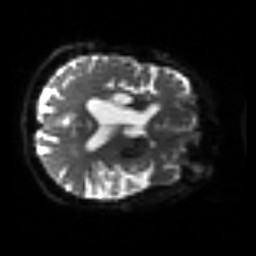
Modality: sbref
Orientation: axial
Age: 75
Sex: female
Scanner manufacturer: siemens
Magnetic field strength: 3 T
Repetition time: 3.2 s
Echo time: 0.081 s